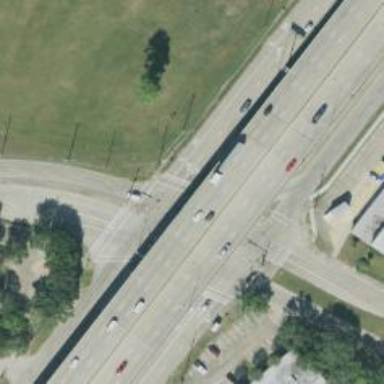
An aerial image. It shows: Trunk link highway.